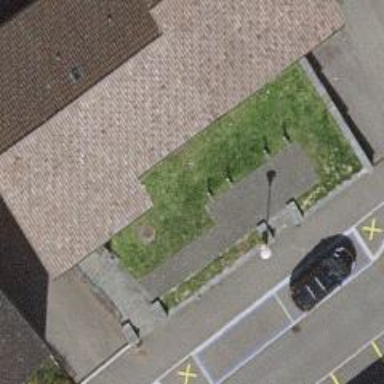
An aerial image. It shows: Bench for seating.